Chest X-ray:
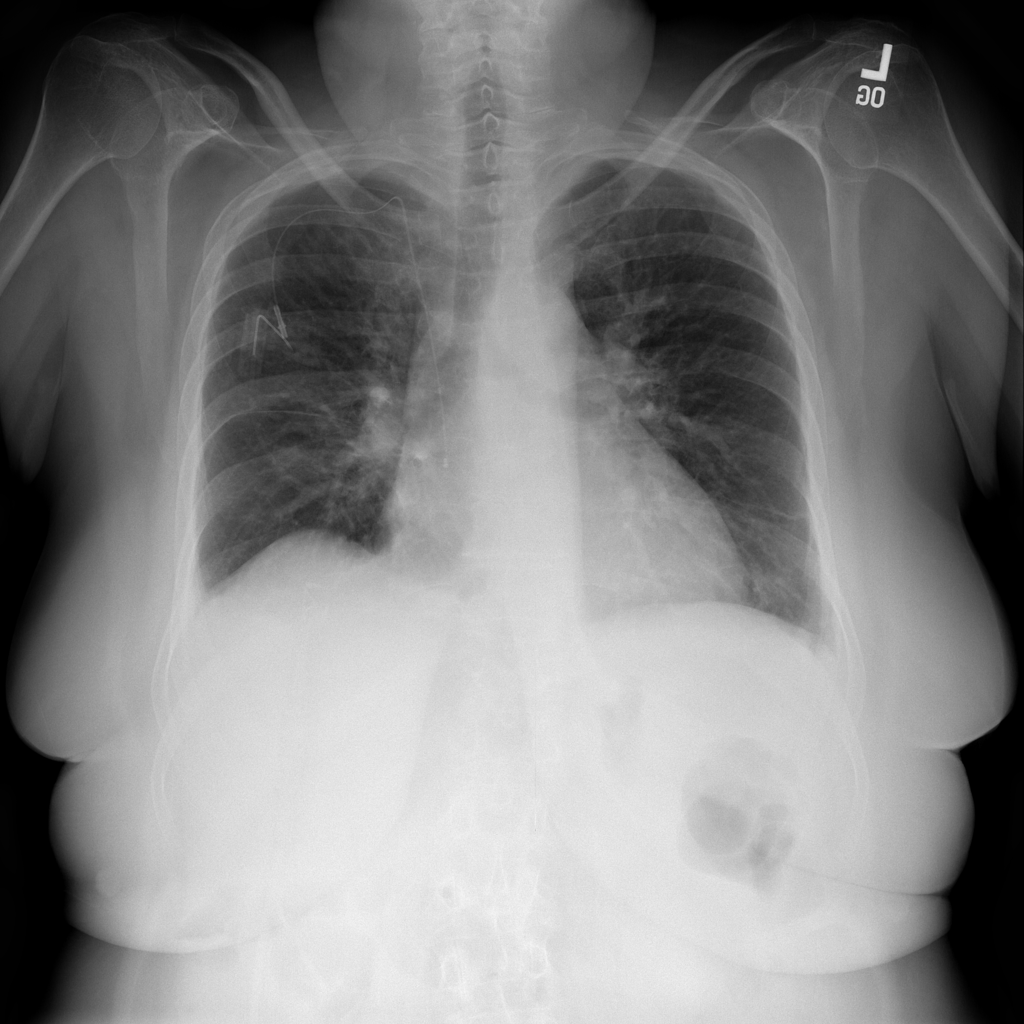
Findings: Cardiomegaly, Effusion
No abnormal finding: no